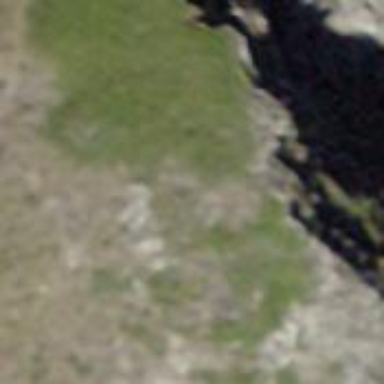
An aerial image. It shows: Natural cliff.